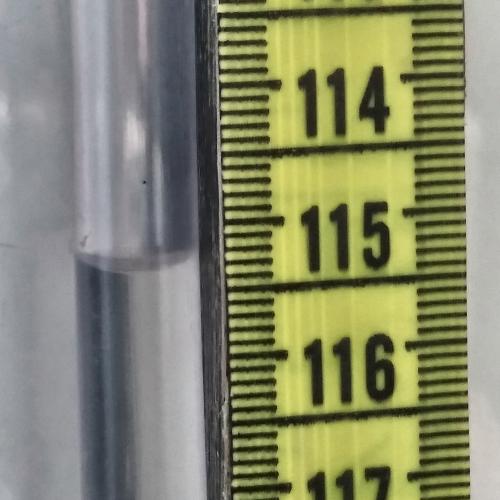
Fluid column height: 115.3 cm